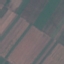
Land use / land cover: AnnualCrop